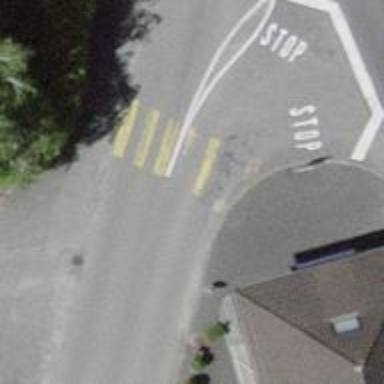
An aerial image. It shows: Marked crossing on the road.